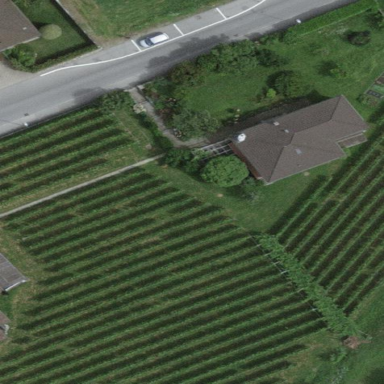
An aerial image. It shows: Vineyard where grapes are grown.